Question: I am using a Java program to extract the values from a SQLite file and storing them into an excel(.xls) file on UBUNTU.
As shown in snapshot, when integer values are store in the excel sheet a special character (') is being appended to the values(see formula bar in image) and hence values are being stored as String instead of int. Because of which I am not able to make chart using these values.

The java function I am using in the program is -
'''
photoInfo.add(resultSet.getString(h));
'''
photoInfo is an arrayList and have no function to add integers.
I already tried formatting the cell as integer but of no use.
This character(') only appears in formula bar and is not visible in excel cell.
Can someone please suggest how can I remove this non-alphanumeric character from all the values in one go. Please provide code in StarBasic (not in VBS) if any is available?
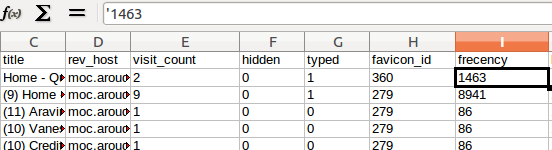
Answer: Make a new column.
Use formula
'''
=$A1+0
'''

and now extend this formula to all cells.
This is weired but works. And ofcourse is the most quick method I searched so far.